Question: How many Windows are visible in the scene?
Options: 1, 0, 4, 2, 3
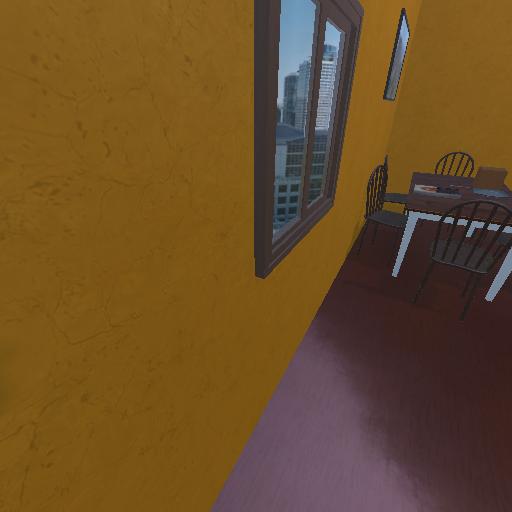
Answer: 1